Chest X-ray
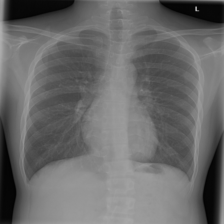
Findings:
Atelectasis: negative
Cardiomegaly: negative
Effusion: negative
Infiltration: negative
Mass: negative
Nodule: negative
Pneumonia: negative
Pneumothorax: negative
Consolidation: negative
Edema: negative
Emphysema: negative
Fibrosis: negative
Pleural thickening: negative
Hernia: negative